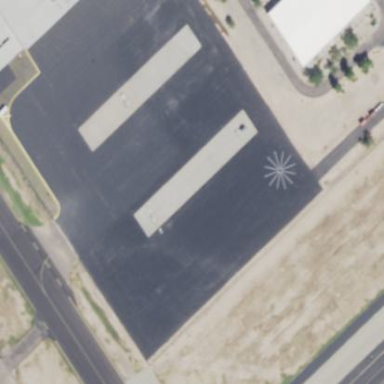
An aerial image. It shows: Image showing helipad at airport.